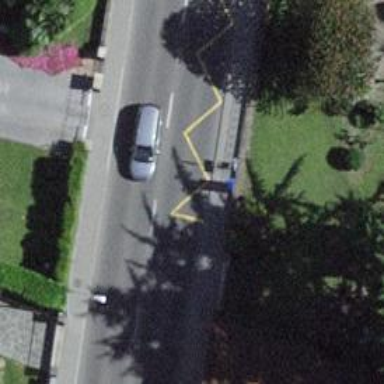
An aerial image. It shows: Bus stop with platform for public transport.